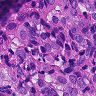
Metastatic tissue present: yes